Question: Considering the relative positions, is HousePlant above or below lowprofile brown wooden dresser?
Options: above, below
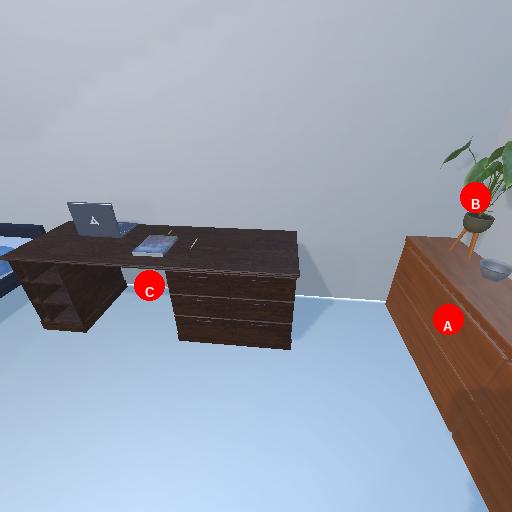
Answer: above